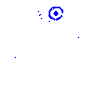
Particle: electron